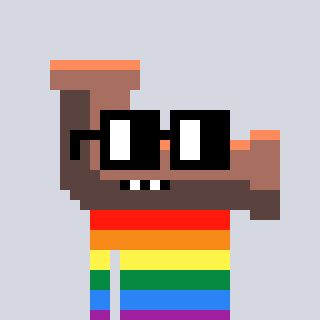
a pixel art character with square black glasses, a pipe-shaped head and a purple-colored body on a cool background